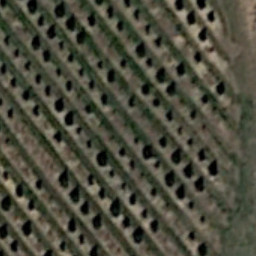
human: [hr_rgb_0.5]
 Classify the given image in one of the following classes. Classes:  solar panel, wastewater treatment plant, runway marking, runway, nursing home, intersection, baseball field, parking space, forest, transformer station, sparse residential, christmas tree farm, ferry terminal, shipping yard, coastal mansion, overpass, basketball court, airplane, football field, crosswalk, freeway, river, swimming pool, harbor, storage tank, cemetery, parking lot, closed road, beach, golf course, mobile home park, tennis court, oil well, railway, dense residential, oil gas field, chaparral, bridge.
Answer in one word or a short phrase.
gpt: christmas tree farm